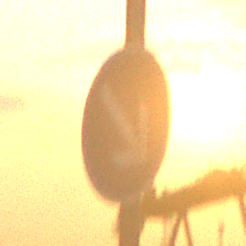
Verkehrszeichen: VorgeschriebeneVorbeifahrtRechts
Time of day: SunriseSunset
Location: Outdoor (Suburban)
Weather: PartlyCloudy
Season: NotSpecified
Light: Natural